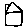
Label: house